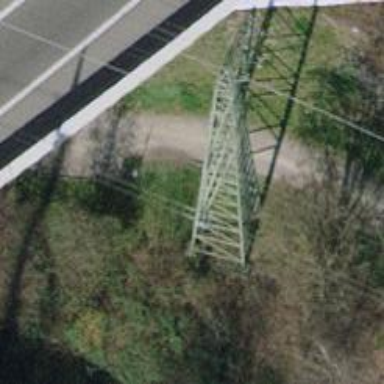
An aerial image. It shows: Power line in the image.